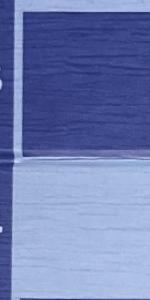
Label: Empty